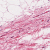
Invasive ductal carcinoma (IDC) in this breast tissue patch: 0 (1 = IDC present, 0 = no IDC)